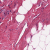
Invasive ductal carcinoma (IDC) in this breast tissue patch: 0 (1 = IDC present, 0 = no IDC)